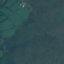
Land use / land cover class: Pasture